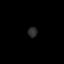
Tissue: lung
Cell type: Fibroblasts
Senescence score: 0.5684
Nuclear area (px): 90
Mean DAPI intensity: 44.789